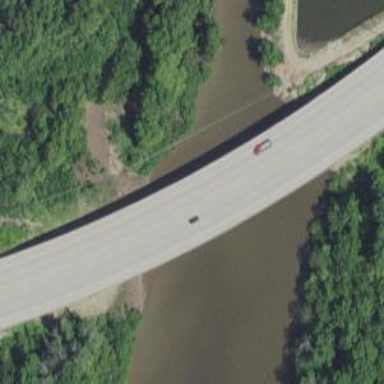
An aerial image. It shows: Trunk highway with bridge.